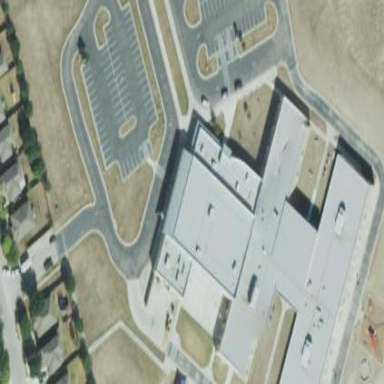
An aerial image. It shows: School building.